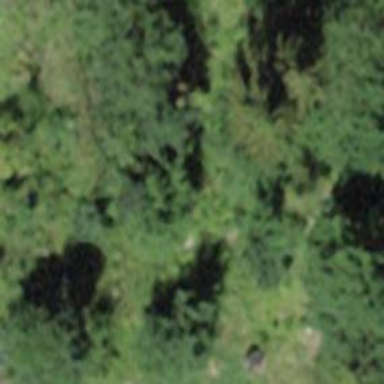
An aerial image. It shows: Mixed leaf-type forest area.